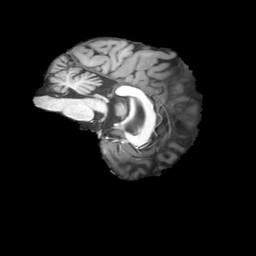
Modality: T1w
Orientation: sagittal